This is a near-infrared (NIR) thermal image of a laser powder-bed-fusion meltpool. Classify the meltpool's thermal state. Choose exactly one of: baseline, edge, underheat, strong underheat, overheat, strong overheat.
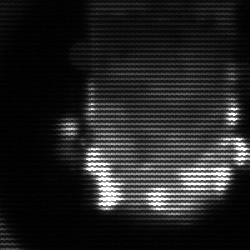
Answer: baseline